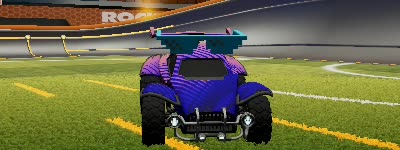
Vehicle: octane